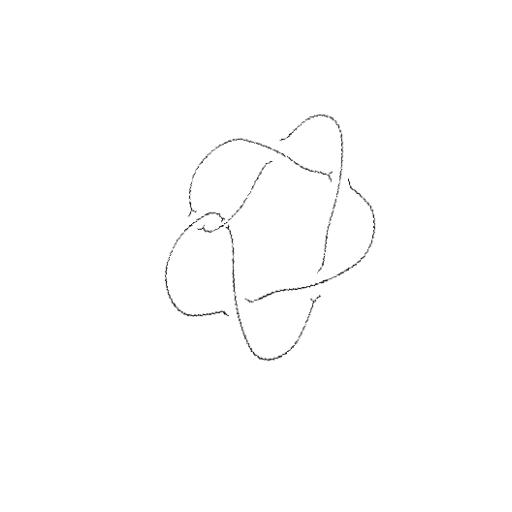
Crossing number: 6